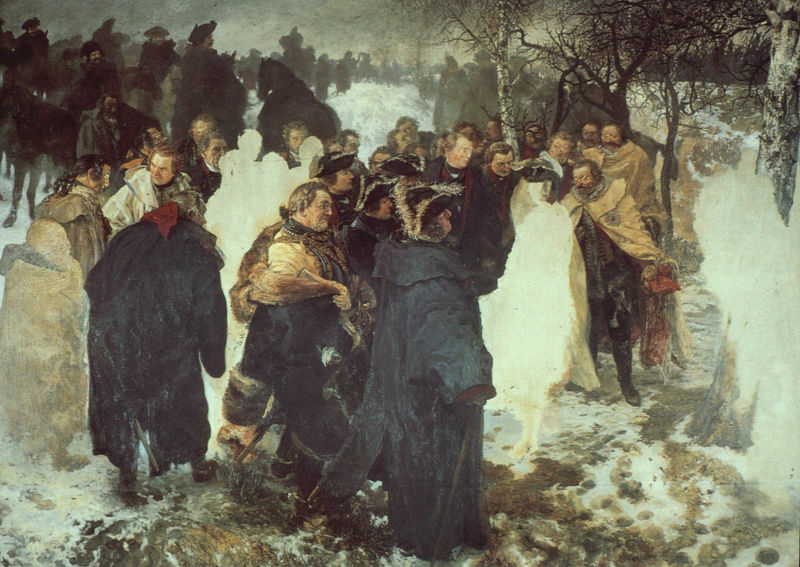
Titel: Ansprache Friedrichs II. an seine Generäle vor der Schlacht bei Leuthen (1757)
Künstler: Adolph Menzel
Standort: Berlin
Institution: Alte Nationalgalerie
Schlagwörter: baum, blau, dunkel, gemälde, himmel, kampf, mann, umhang, wasser, weiß, bäume, frauen, menschen, ocker, äste, braun, grau, hell, hut, hüte, männer, schwarz, strasse, eis, rot, schnee, tuch, weg, versammlung, kragen, pelz, ast, birke, birken, erde, horizont, boden, mantel, kontrast, wald, pferd, pferde, reiter, stock, perücke, laufen, russland, winter, friedrich, krieg, schlacht, kaiser, könig, soldaten, menzel, kälte, militär, uniform, mäntel, napoleon, degen, dreispitz, offizier, stiefel, treffen, verhandlung, armee, feldzug, heer, unvollendet, flecken, pelzkragen, krieger, general, ölskizze, umhänge, winterlandschaft, frost, unfertig, perücken, russlandfeldzug, elfen, gespräche, marschieren, generäle, preußen, offiziere, gefecht, matsch, ocer, blauer mantel, non finito, pelzbesatz, repin, fehlen, friedrich der grosse, fehlstellen, unvolendet, kapitulation, gesit, schneee, spuren im schnee, preuße, alten nationalgalerie, friedrich i., liethen, manten, soldatenkönig